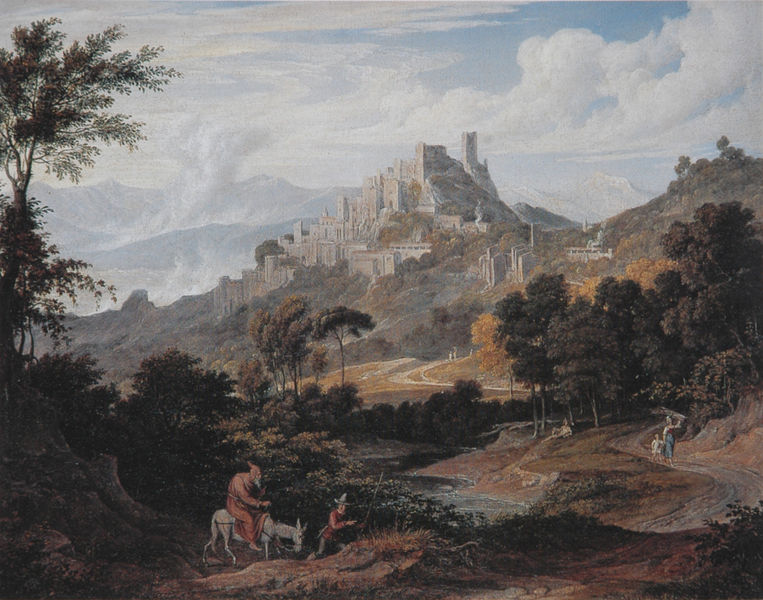
Titel: Landschaft bei Olevano mit reitendem Mönch
Künstler: Joseph Anton Koch
Standort: München
Institution: Neue Pinakothek
Schlagwörter: baum, berg, blau, blätter, felsen, gemälde, himmel, laub, mann, schatten, wasser, weiß, wolken, bäume, fluss, grün, komposition, landschaft, menschen, ocker, see, sitzen, stadt, teich, ufer, braun, frau, grau, holz, hut, männer, orange, strasse, anlage, gras, haus, rot, schloss, weg, wiese, wolke, beige, malerei, alt, bart, kappe, mütze, mensch, stein, steine, bach, häuser, hügel, natur, weide, büsche, gebüsch, gehen, rauch, sträucher, wege, kutte, kind, mutter, tal, wald, esel, reiter, stock, turm, reiten, zaumzeug, zügel, biegung, italien, alter mann, stab, laufen, spuren, berge, gebirge, gipfel, hang, mauer, dunst, nebel, herbst, rast, böschung, brand, staffage, homme, jaune, vert, ziegenbart, bauer, village, ruine, burg, kloster, türme, vulkan, wandern, alpen, festung, gebirgszug, chapeau, spitzbart, kurve, chien, lac, clouds, reise, wanderer, rouge, mönch, femme, reisende, waldweg, schäfer, arbre, bois, ciel, foret, nature, paysage, fleuve, gebirgskette, baumstumpf, cheval, führen, paysan, bauten, eau, montagnes, ville, bleu, gleithang, montagne, pierre, riviere, vieillard, city, pastorale, enfant, weh, eremit, nuage, nuages, chateau, rochers, arbres, wegbiegung, pilger, einsiedler, vieux, terre, chemin, baton, naturalisme, cavalier, colline, animaux, tour, feuilles, hellenisch, pin, windungen, führer, rencontre, poussin, animal, vorangehen, voranschreiten, personnages, route, imaginaire, âne, guide, egypte, voyage, vie, volcan, collines, vallée, rouges, forteresse, ruisseau, roches, forets, homme agé, ütelandschaft, peinture flamande, peinture allemande, sentier, colinne, mule, monter, chatal, chaine, flore, pelerins